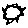
Label: sun